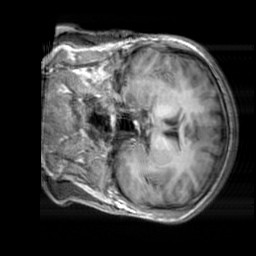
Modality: T1w
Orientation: coronal
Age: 25
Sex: female
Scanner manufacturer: siemens
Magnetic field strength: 3 T
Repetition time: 2.3 s
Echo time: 0.00303 s